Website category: movie
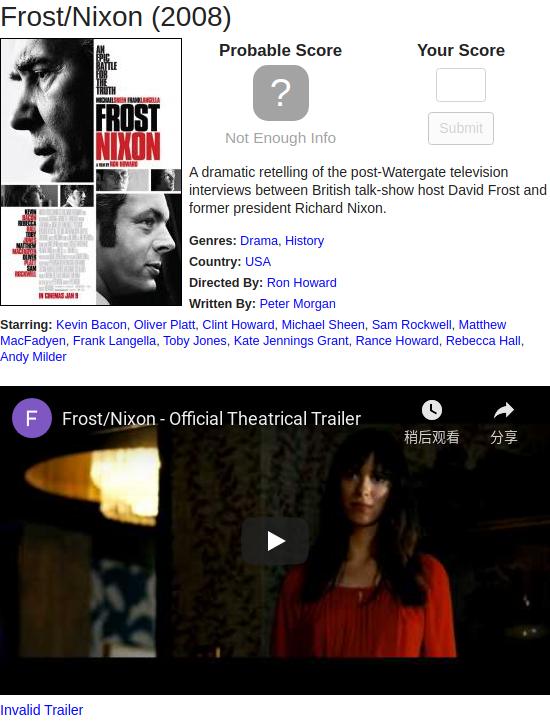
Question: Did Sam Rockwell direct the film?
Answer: no

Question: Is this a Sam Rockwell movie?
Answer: no

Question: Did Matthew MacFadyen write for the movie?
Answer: no

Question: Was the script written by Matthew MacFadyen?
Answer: no

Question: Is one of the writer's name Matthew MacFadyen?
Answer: no

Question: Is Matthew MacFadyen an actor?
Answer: yes

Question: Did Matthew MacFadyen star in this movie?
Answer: yes

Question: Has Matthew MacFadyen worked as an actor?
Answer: yes

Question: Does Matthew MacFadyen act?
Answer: yes

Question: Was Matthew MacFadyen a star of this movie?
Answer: yes

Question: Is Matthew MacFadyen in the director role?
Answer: no

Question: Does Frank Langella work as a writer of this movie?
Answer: no

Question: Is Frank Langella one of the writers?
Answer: no

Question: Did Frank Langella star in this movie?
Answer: yes

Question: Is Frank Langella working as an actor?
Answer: yes

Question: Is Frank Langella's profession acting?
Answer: yes

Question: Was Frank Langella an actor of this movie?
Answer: yes

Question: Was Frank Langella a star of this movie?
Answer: yes

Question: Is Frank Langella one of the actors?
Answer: yes

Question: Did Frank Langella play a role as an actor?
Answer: yes

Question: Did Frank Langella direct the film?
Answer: no

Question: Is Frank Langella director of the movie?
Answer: no

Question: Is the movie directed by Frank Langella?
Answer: no

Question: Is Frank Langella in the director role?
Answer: no

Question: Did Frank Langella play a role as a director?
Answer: no

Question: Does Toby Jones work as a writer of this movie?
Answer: no

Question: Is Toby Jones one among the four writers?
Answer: no

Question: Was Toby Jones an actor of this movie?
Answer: yes

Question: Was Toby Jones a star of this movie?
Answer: yes

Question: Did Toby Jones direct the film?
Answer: no

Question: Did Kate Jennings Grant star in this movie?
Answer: yes

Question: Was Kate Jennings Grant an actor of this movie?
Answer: yes

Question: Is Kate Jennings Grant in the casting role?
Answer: yes

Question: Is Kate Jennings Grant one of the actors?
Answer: yes

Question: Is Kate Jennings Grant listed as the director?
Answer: no

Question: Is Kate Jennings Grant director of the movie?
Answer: no

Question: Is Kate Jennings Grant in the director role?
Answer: no

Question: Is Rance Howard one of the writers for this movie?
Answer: no

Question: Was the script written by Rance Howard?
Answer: no

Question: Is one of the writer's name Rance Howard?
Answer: no

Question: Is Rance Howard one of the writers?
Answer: no

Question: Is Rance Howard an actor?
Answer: yes

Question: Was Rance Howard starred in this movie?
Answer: yes

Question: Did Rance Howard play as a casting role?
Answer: yes

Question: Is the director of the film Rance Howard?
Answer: no

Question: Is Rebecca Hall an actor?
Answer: yes

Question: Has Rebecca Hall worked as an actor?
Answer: yes

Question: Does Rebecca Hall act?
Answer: yes

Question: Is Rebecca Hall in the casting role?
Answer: yes

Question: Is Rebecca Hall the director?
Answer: no

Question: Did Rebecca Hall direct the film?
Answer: no

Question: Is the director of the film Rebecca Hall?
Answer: no

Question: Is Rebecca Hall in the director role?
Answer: no

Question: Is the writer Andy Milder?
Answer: no

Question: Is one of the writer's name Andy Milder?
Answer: no

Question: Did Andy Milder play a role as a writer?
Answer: no

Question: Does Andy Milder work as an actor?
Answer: yes

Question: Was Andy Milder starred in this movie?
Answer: yes

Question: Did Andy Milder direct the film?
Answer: no

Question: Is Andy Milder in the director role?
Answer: no

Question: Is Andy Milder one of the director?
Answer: no